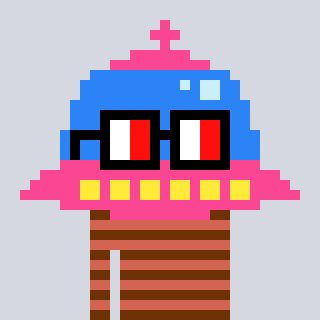
a pixel art character with square glasses with black frames and red eyes, a ufo-shaped head and a peachy-colored body on a cool background